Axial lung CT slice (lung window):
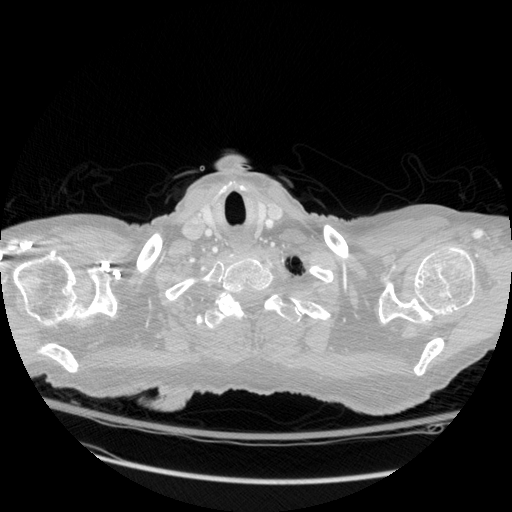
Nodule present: no